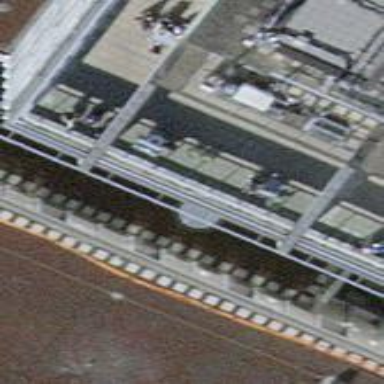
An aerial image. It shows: Section of building's roof.